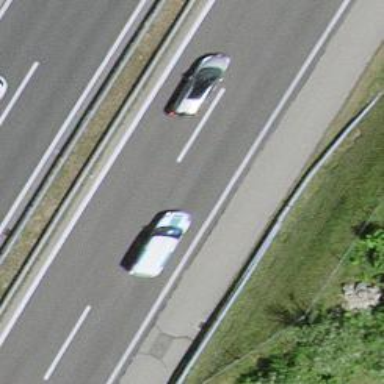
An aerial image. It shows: Asphalt motorway.